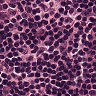
Metastatic tissue present: no